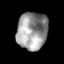
Tissue: skin
Cell type: Epithelial cells
Senescence score: 0.8591
Nuclear area (px): 1122
Mean DAPI intensity: 153.105